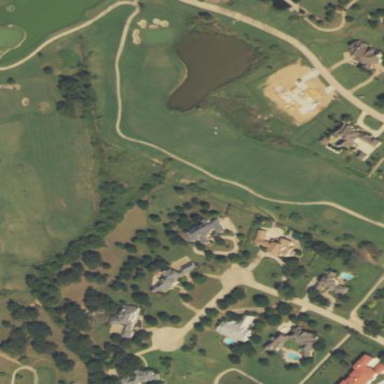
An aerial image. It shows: Scenic golf fairway.